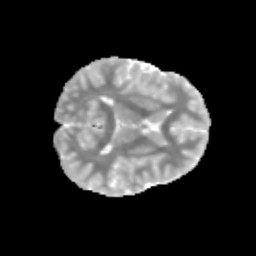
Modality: MD
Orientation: axial
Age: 11
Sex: male
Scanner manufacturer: siemens
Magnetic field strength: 3 T
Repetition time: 3.8 s
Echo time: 0.07 s